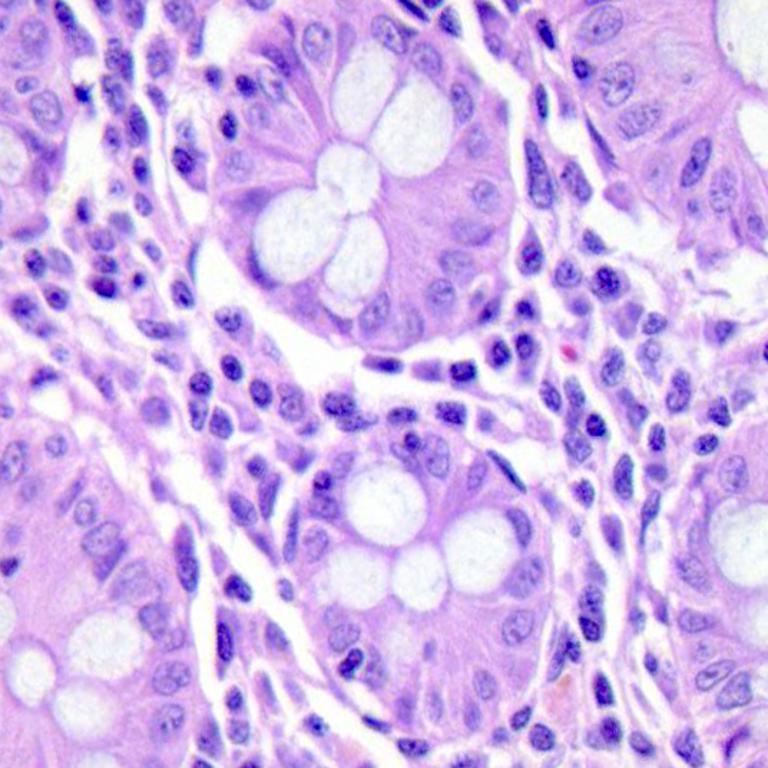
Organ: colon
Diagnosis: benign